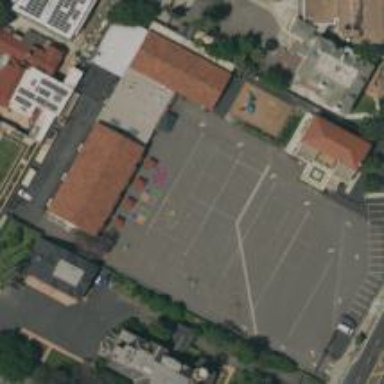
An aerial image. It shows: School.